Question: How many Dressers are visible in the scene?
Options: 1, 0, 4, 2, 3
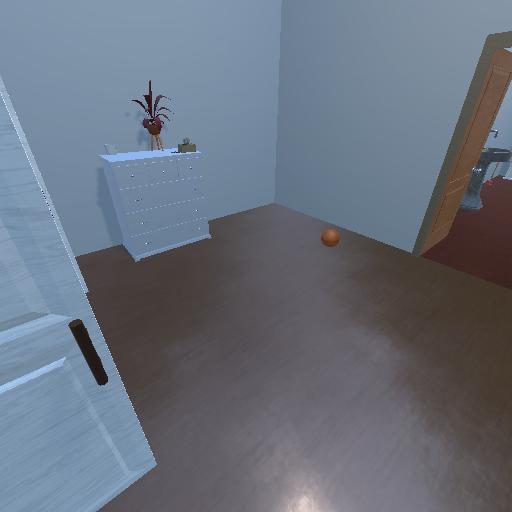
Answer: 1